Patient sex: M
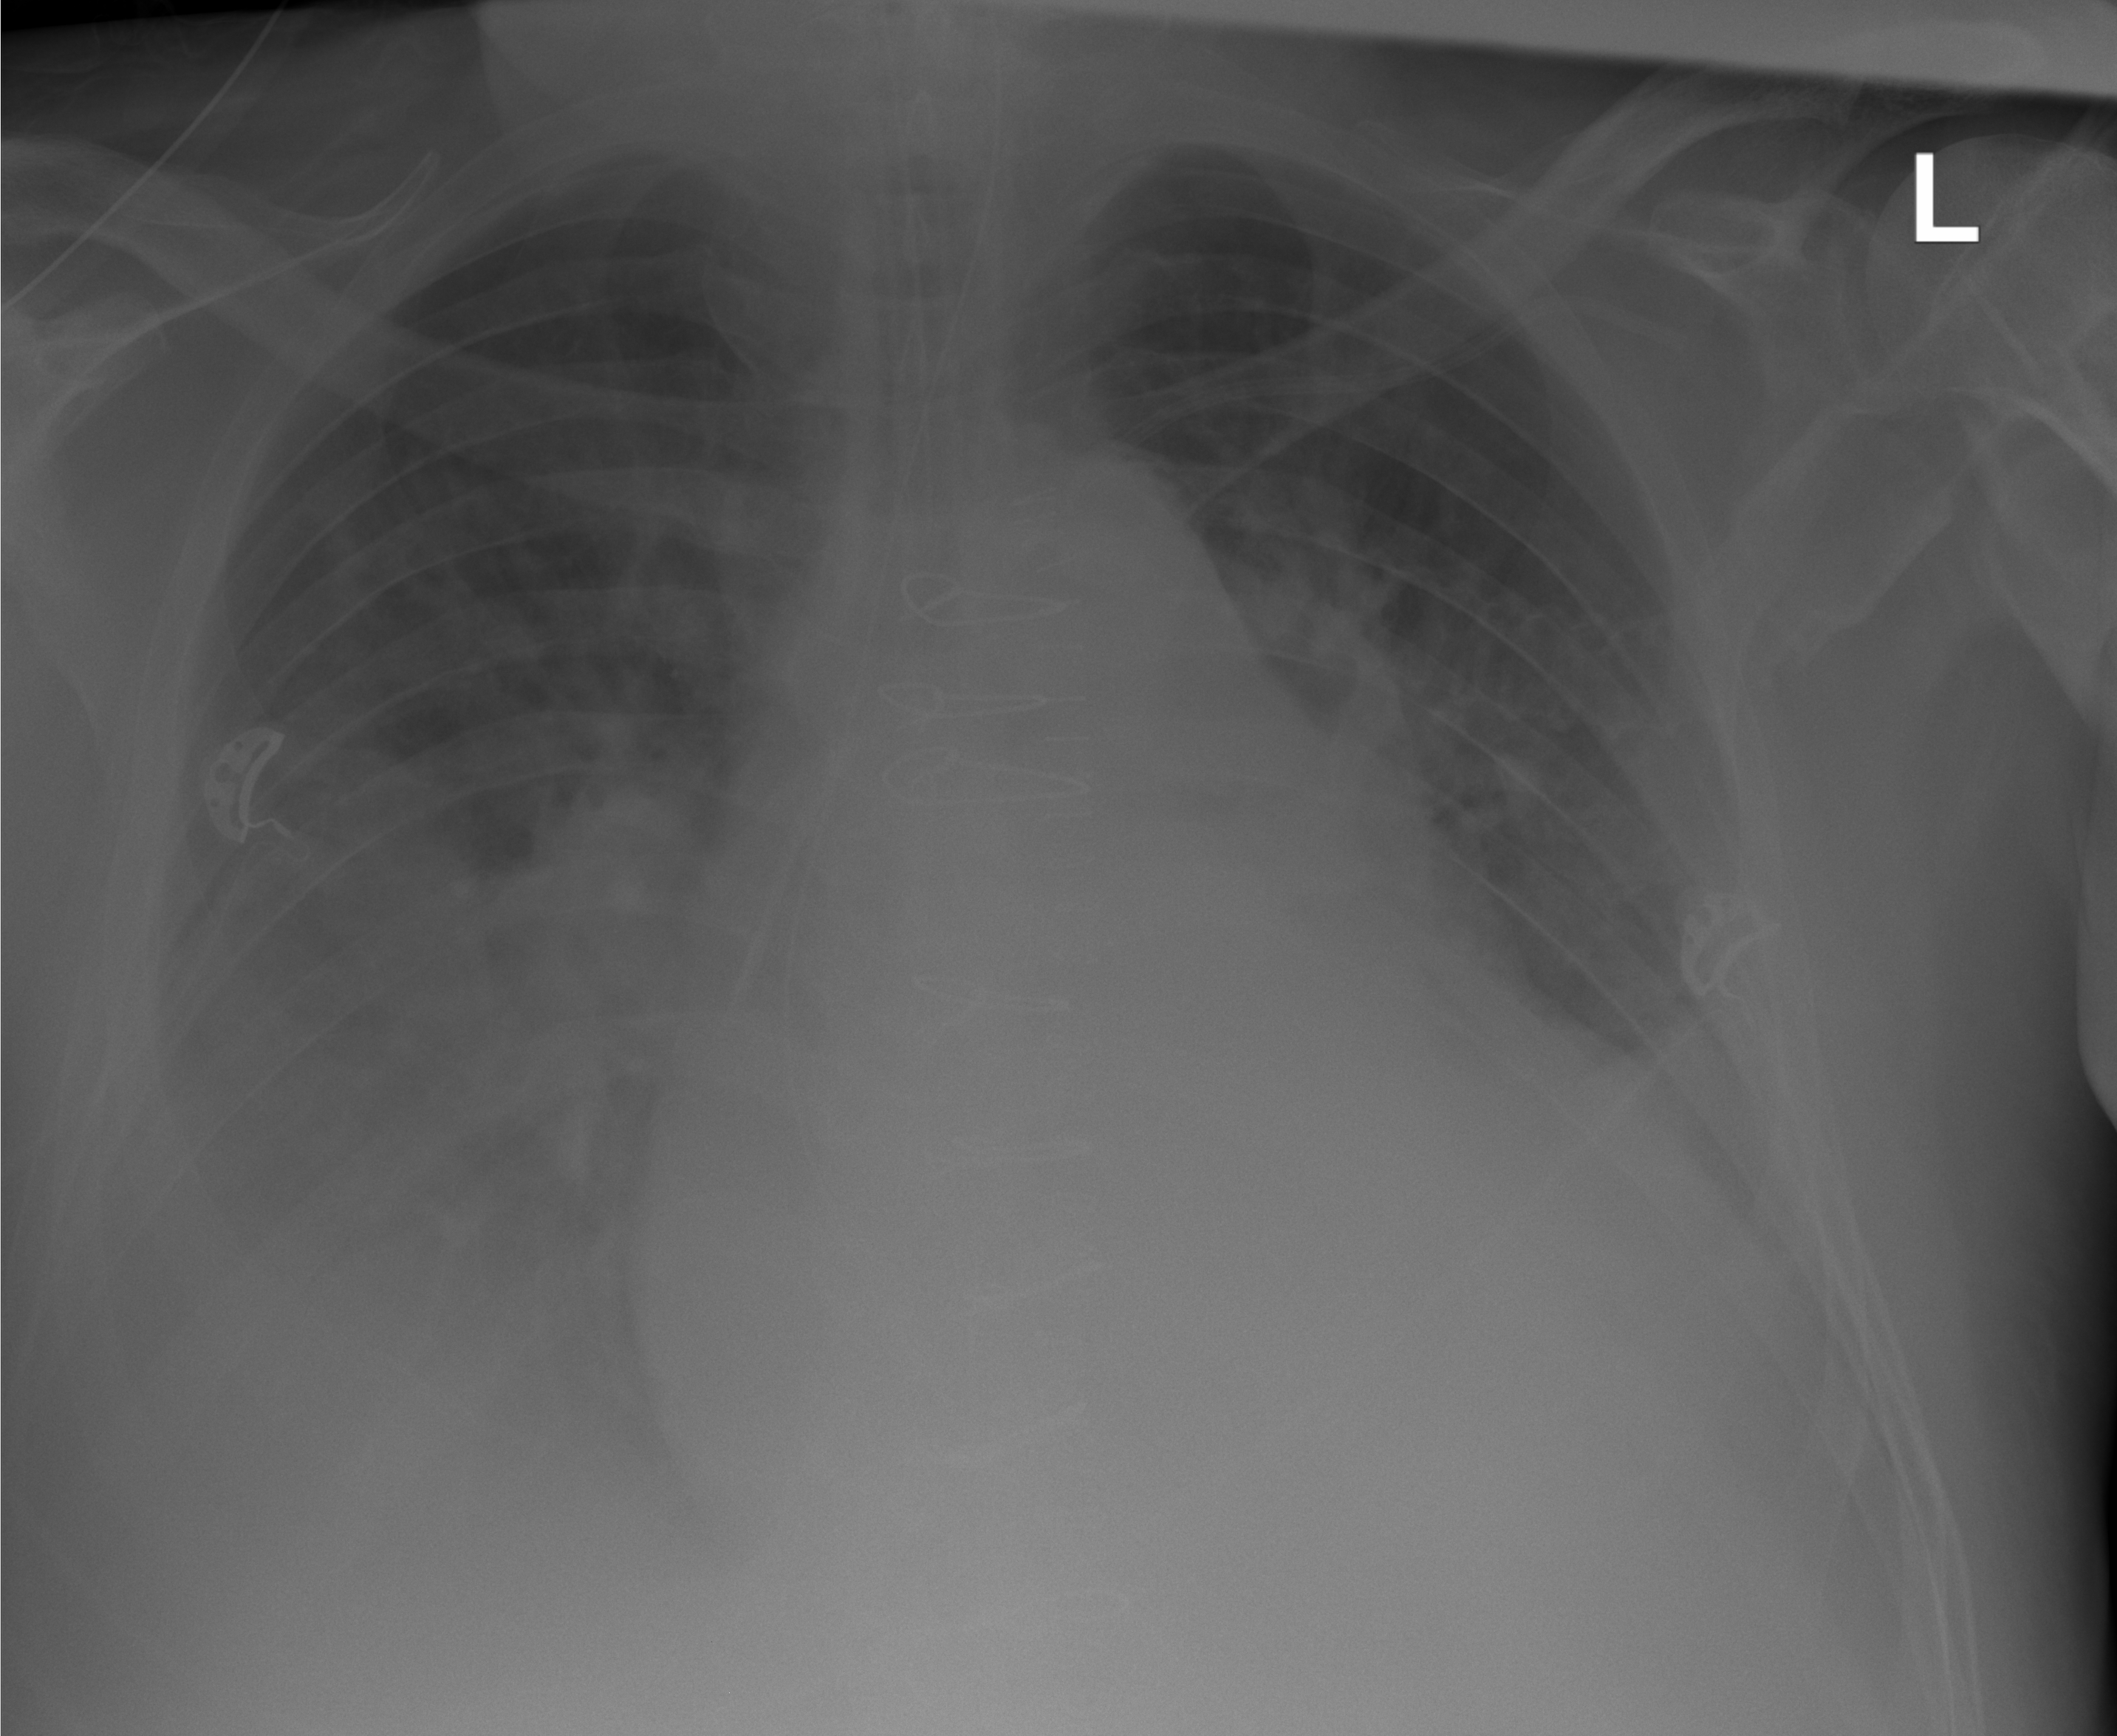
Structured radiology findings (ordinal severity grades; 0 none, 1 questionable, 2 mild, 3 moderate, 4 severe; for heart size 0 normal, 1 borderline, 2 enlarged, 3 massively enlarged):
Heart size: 2
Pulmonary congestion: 1
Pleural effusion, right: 3
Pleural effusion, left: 2
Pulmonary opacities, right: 0
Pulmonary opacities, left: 0
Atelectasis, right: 2
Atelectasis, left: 0